Question: I want to create a simple IDE Expert for Delphi 7, like in the following image:

I've verified the links gave for this <URL>. Can someone give a starting point with this?
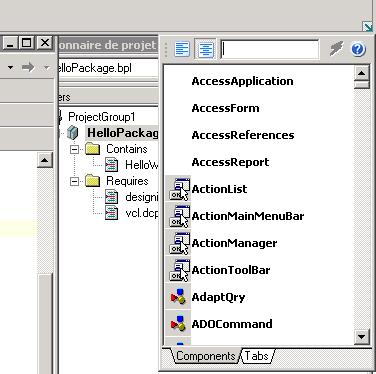
Answer: This is not an easy task, trying to create your own Expert. It takes some extensive knowledge of the delphi open Tools api (toolsapi.pas)
Some good places to start to learn how to create an expert and/or use of the open tools api
<URL>
<URL>
<URL>
<URL>
<URL>
There is lots more to be found with a google search of Delphi 7 + Open Tools API
Good Luck!